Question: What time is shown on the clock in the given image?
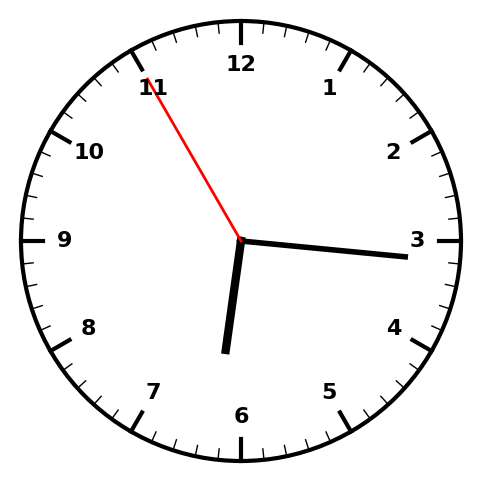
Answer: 06:15:55